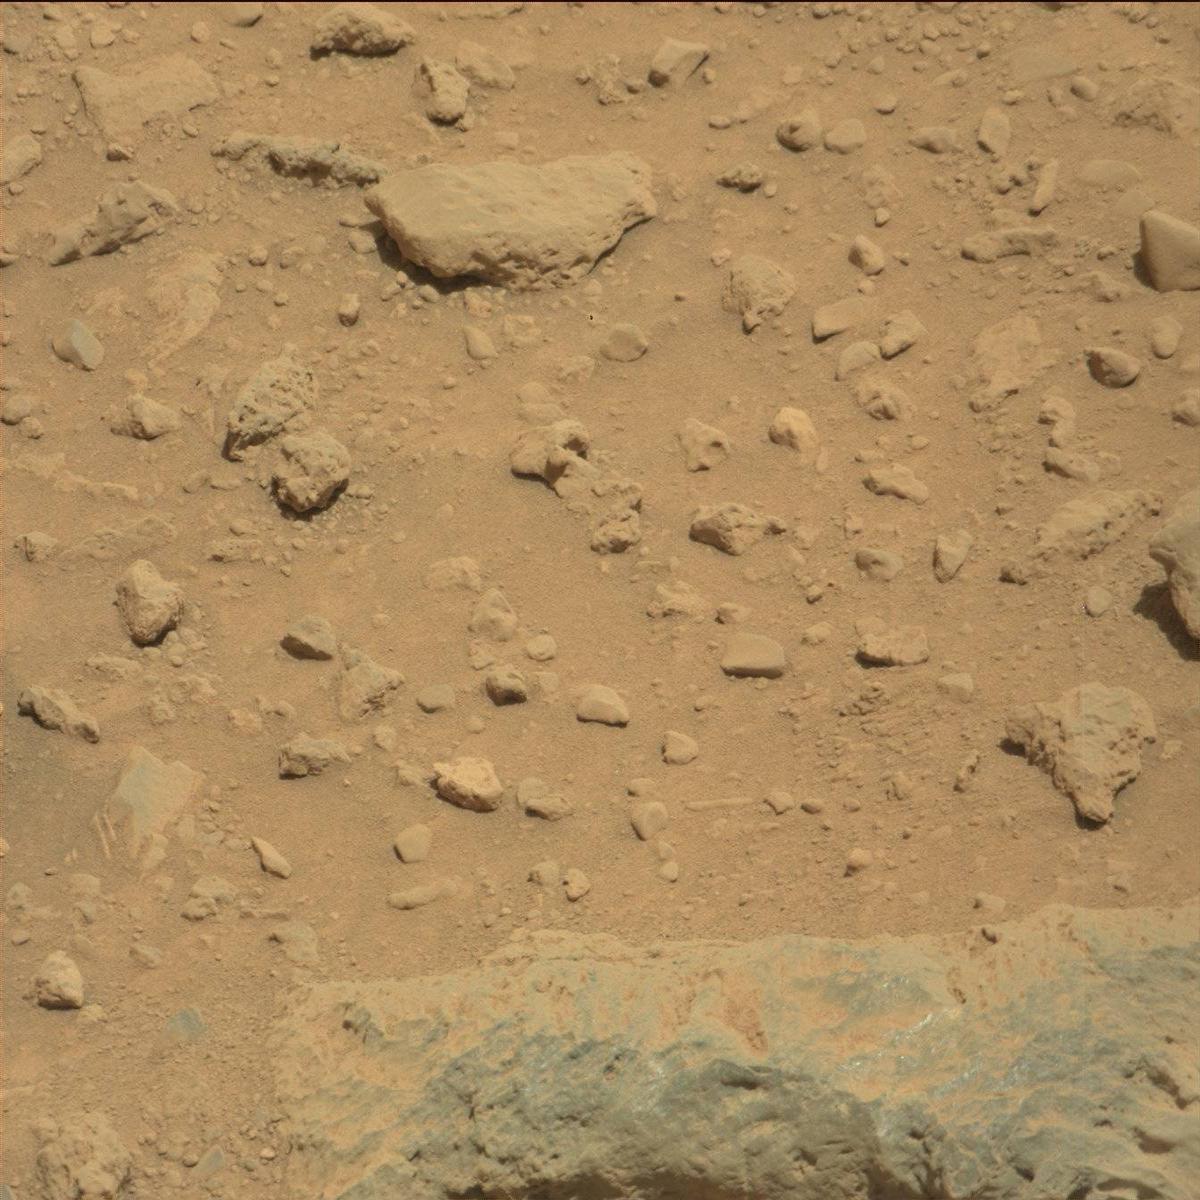
Terrain classes present: Bedrock, Rock, Sand / Soil